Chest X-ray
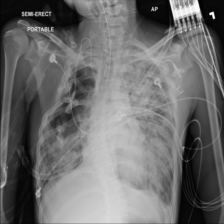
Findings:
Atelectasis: negative
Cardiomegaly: negative
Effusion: negative
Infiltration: negative
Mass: negative
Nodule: negative
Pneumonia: negative
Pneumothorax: negative
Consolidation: negative
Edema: negative
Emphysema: negative
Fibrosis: negative
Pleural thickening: negative
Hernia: negative